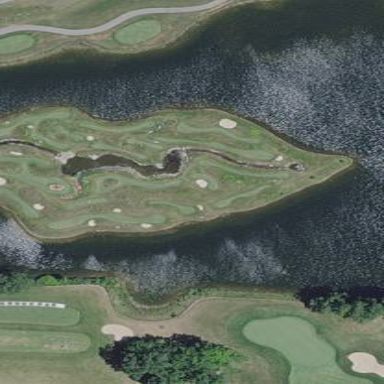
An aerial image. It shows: Area of rough grass used for golf.